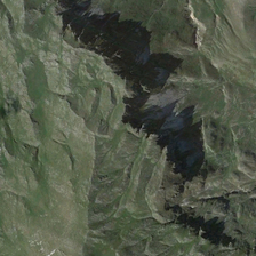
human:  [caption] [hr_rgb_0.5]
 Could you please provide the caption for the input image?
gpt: The big mountains are covered with green grass.

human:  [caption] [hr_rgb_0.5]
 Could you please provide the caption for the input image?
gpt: The mountains are covered with grass.

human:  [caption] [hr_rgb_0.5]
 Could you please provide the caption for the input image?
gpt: The big mountain is covered with green grass.

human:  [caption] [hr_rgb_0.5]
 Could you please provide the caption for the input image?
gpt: the great mountains are covered with green herbs.

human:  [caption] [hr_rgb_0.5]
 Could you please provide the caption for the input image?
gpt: The big mountain is covered with green grass.